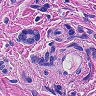
Metastatic tissue present: yes